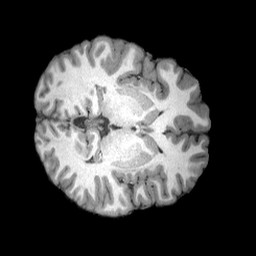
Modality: T1w
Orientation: axial
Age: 19
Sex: male